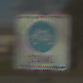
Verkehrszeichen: BeginnFahrradzone
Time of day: MorningAfternoon
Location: Outdoor (RoadRail)
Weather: PartlyCloudy
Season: NotSpecified
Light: Natural